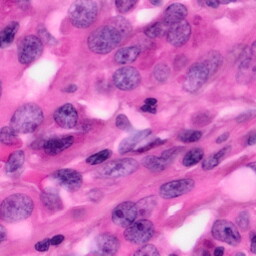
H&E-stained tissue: Pancreatic